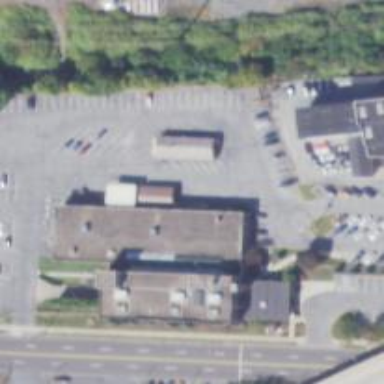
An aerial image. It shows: Commercial building.